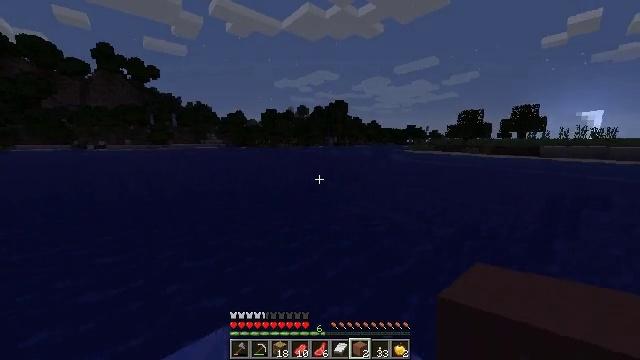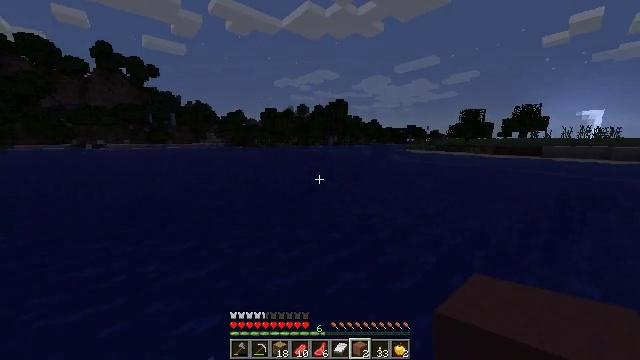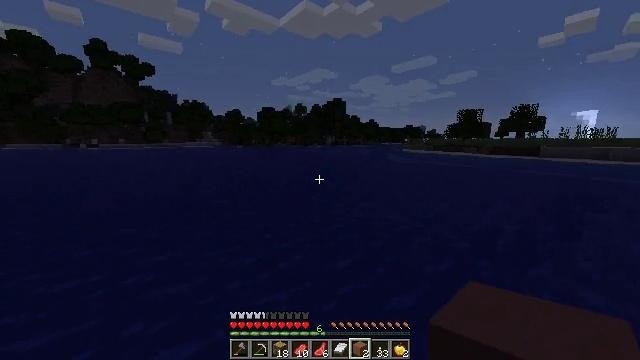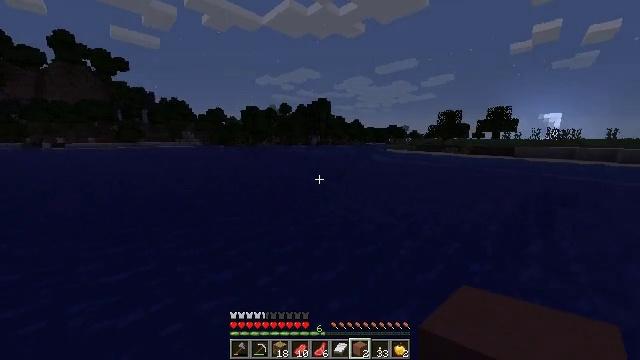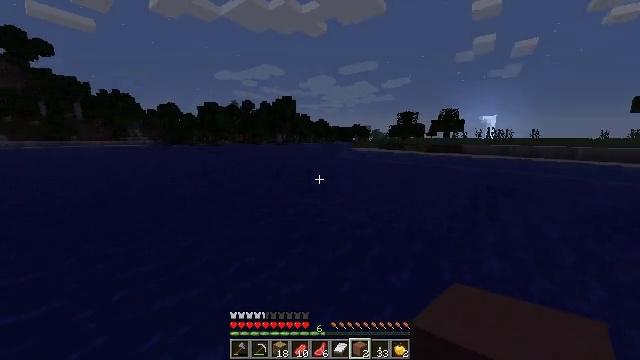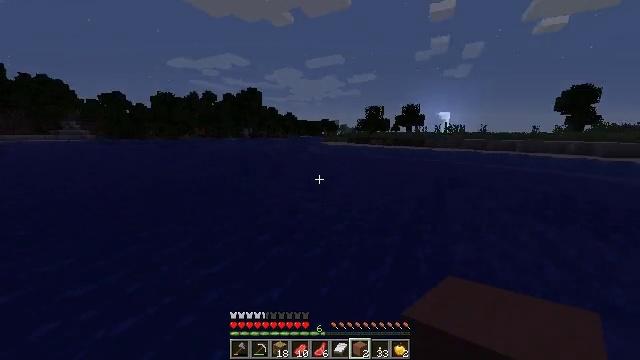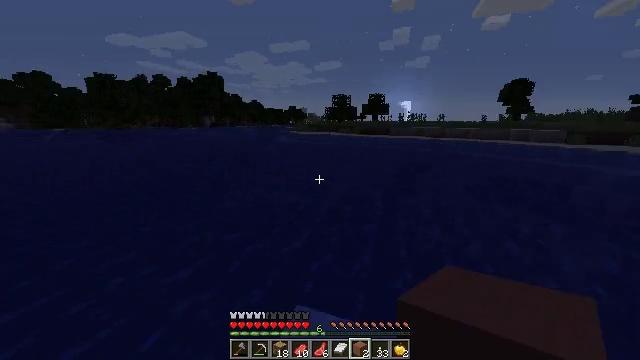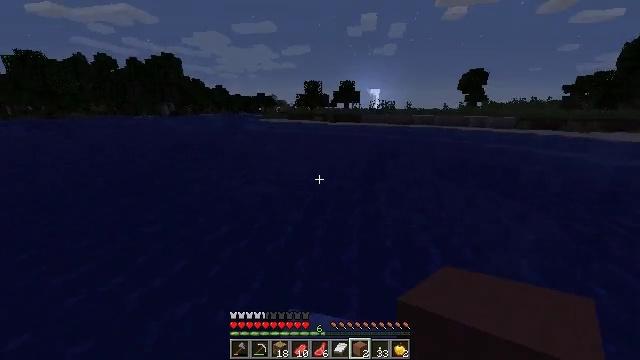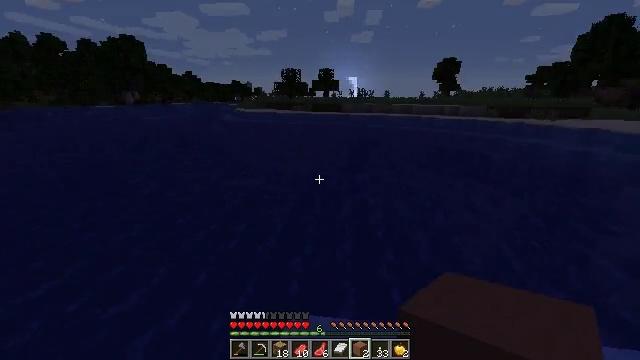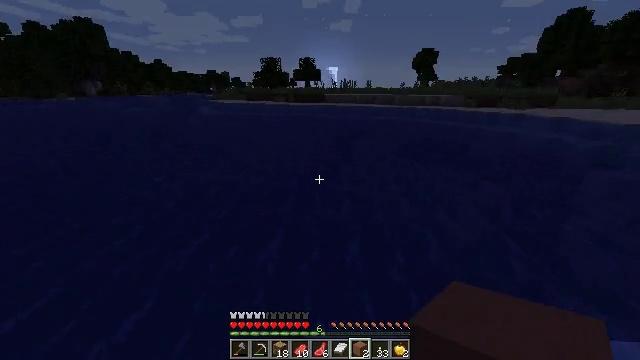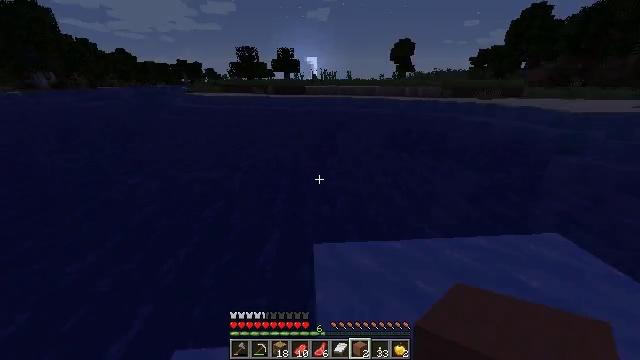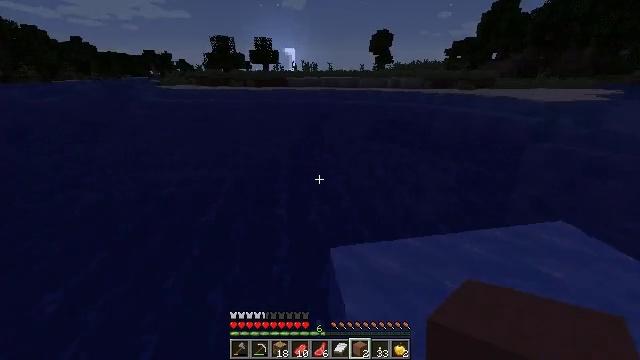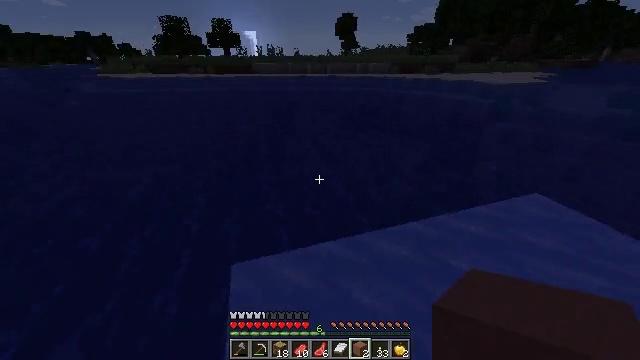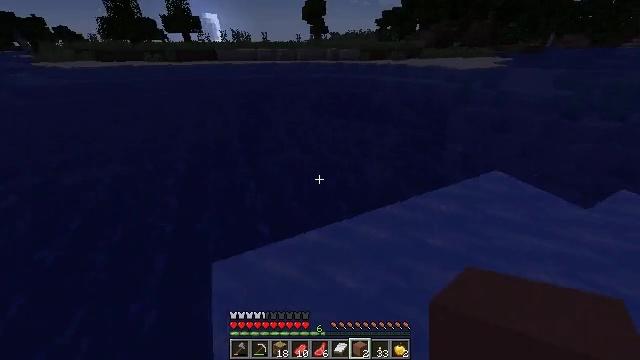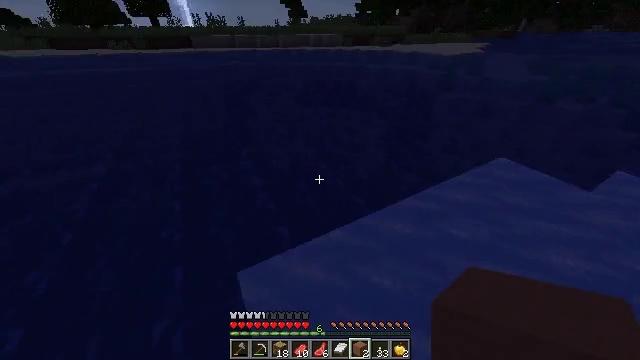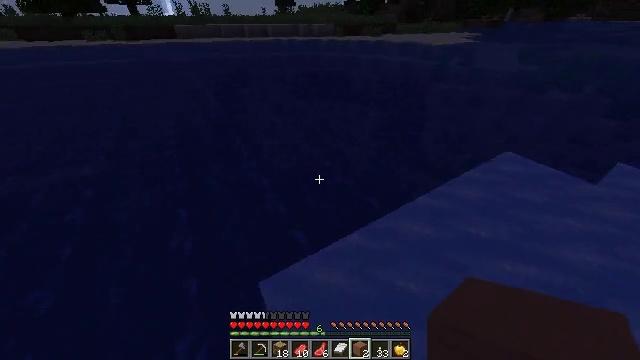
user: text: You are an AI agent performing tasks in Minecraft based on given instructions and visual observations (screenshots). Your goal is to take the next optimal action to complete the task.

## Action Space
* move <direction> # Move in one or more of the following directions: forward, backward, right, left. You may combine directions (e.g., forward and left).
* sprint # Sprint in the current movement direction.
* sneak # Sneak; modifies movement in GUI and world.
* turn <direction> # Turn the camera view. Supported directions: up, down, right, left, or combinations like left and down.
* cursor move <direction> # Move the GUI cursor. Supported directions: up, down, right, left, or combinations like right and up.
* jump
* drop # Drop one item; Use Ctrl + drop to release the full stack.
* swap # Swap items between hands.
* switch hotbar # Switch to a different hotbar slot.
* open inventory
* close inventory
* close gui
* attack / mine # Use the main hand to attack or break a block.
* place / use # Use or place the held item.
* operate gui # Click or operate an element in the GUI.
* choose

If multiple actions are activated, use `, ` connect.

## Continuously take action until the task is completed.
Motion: motion action
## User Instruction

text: Drop some sweet berries.
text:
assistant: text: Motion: move forward, sprint
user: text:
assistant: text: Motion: move forward, sprint
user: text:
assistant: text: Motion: move forward, sprint, turn right
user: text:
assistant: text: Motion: move forward and move left, sprint, turn right
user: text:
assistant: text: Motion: move forward and move left, sprint, turn right and down
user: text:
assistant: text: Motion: move forward and move left, sprint, turn right and down
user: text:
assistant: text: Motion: move forward and move left, sprint, turn right and down
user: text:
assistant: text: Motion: move forward and move left, sprint, turn right and down
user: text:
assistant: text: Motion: move forward and move left, sprint, turn right and down
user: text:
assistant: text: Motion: move forward and move left, sprint, turn right and down
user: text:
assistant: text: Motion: move forward and move left, sprint, turn right and down
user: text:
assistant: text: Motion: move forward and move left, sprint, turn right and down
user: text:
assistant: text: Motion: move forward and move left, sprint, turn right and down
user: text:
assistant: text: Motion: move forward and move left, sprint, turn right and down
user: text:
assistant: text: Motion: move forward and move left, sprint, turn right and down
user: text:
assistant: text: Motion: move forward and move left, sprint
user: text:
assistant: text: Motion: move forward and move left, sprint, turn right
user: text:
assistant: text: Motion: move forward and move left, sprint, turn right
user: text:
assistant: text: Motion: move forward and move left, sprint, turn right
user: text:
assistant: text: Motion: move forward and move left, sprint, turn right and up
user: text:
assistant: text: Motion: move forward and move left, sprint, turn right and up
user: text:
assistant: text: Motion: move forward and move left, sprint, turn right
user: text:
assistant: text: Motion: move forward and move left, sprint, turn right and up
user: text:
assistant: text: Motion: move forward and move left, sprint, turn right and up
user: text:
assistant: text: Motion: move forward and move left, sprint, turn right and up
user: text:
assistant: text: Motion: move forward and move left, sprint, turn right and up
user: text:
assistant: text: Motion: move forward and move left, sprint, turn right and up
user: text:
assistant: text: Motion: move forward and move left, sprint
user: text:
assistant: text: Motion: move forward and move left, sprint
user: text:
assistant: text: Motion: move forward and move left, sprint